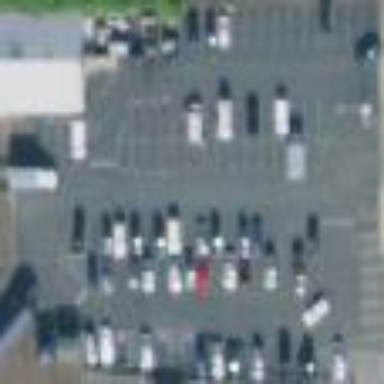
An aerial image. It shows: Paved parking area.